Interaction volume radius: 10 \u00c5
Interaction volume height: 10 \u00c5
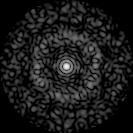
Disorder parameter: 0.8386